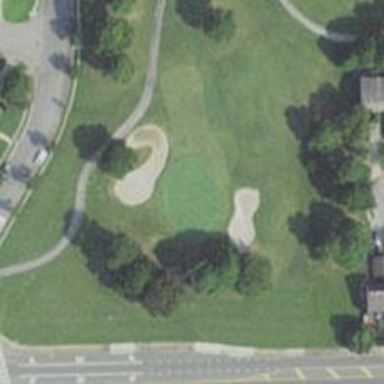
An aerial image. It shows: View of golf hole.